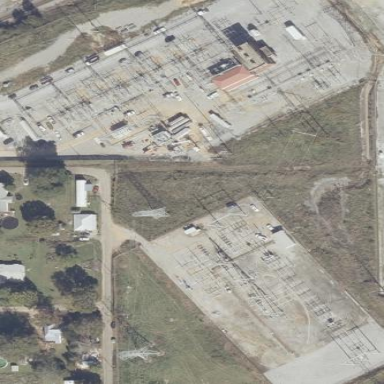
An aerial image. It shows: Fence surrounds transmission level power substation.